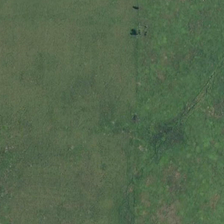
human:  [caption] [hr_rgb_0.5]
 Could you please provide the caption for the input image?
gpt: it is a piece of green meadow .

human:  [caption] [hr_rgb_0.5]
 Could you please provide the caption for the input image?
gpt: it is a piece of green meadow .

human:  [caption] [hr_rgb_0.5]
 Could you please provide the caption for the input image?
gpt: it is a piece of green meadow .

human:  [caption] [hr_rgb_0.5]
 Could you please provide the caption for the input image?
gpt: it is a piece of green meadow .

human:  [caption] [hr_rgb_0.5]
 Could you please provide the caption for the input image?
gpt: it is a piece of green meadow .